Interaction volume radius: 5 \u00c5
Interaction volume height: 25 \u00c5
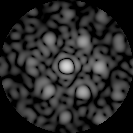
Disorder parameter: 0.4881